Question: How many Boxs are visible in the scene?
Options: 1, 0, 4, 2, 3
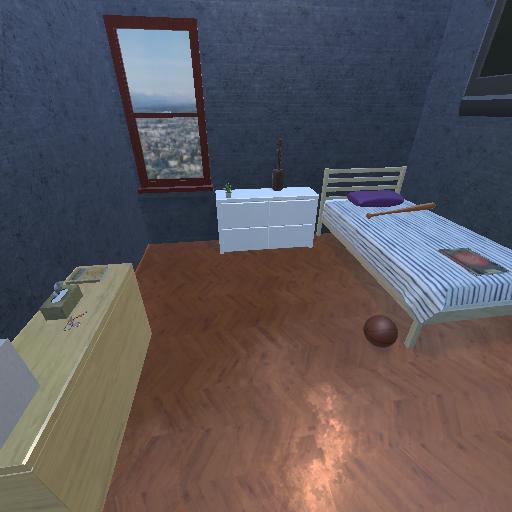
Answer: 1